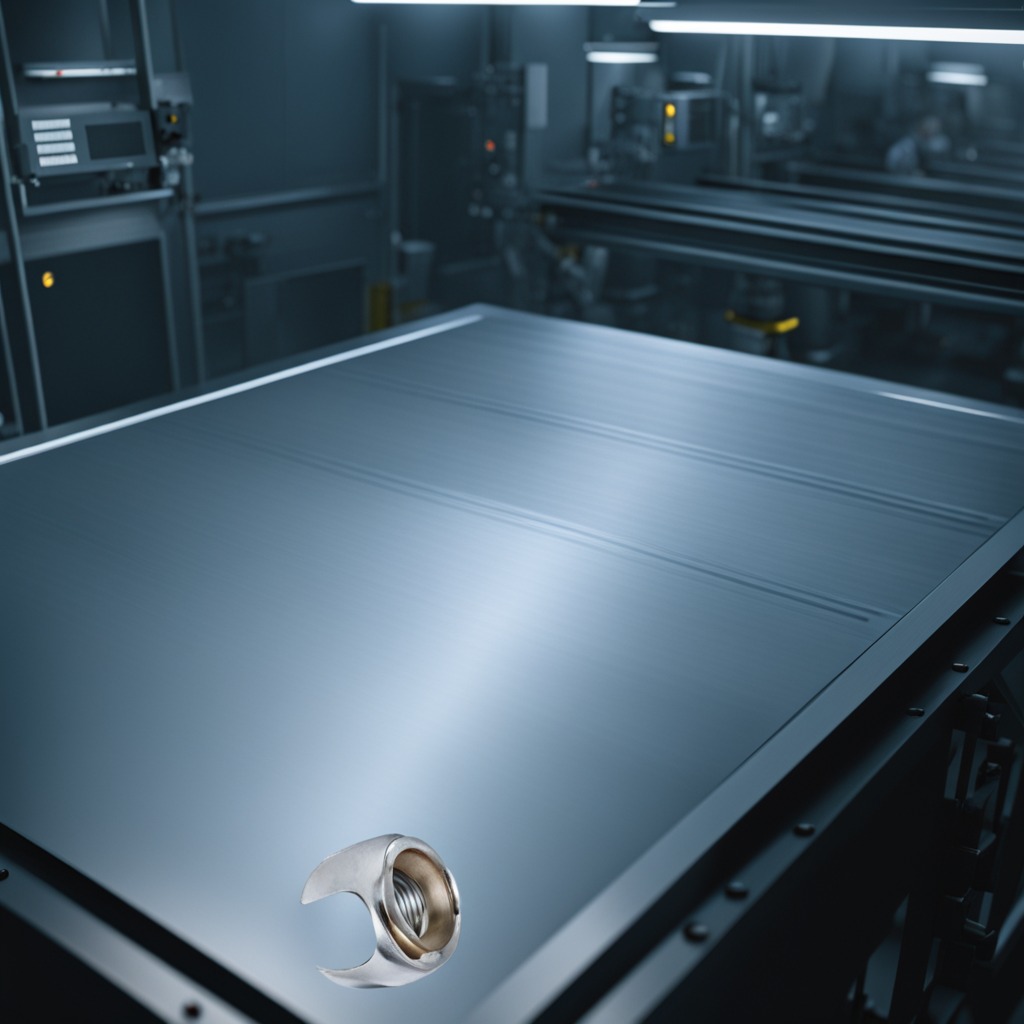
A metal nut is lying on a metal table in a machine shop under fluorescent lights.